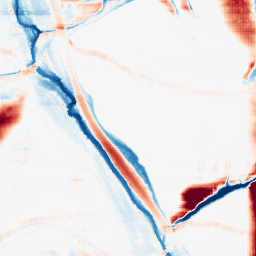
Category: morphological
Decomposition family: morphological_rect
Decomposition parameters: operation: average
width: 50
height: 10
Upsampling method: fft_zeropad
Upsampling parameters: scale: 2
Upsampling scale: 2